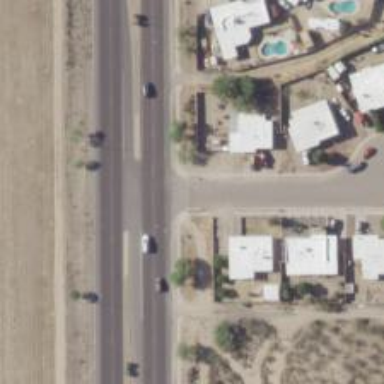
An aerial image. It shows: Residential road.